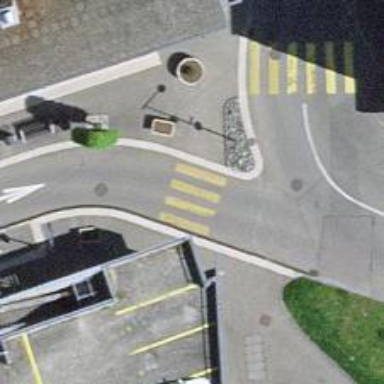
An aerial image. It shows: Marked crossing with zebra stripes on the road.